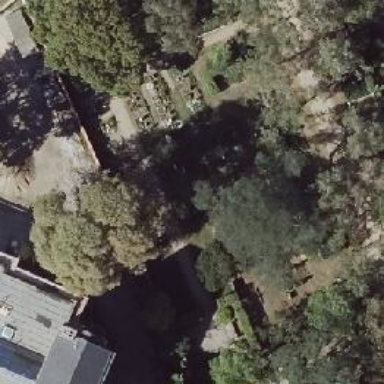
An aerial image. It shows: Historic tomb in cemetery.